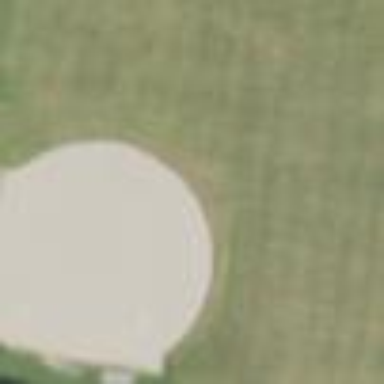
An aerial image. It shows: Baseball pitch for leisure land.